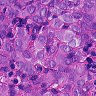
Metastatic tissue present: yes